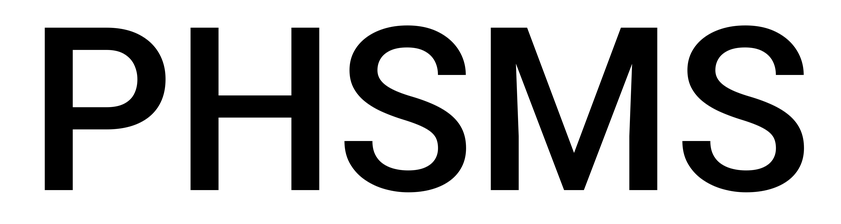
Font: Roboto_Medium